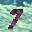
Label: 7